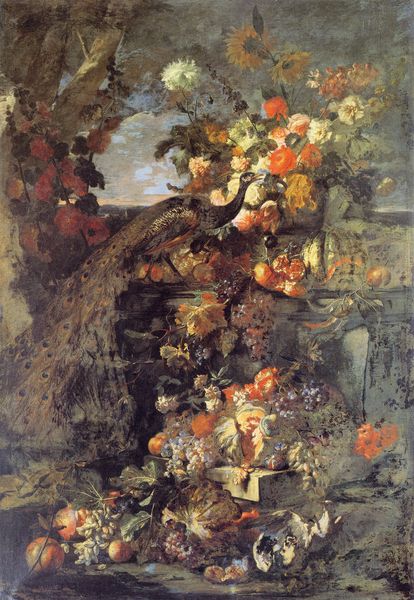
Titel: Blumen und Früchte mit Pfau
Künstler: Frans Werner (von) Tamm
Standort: Roma
Institution: Galleria Pallavicini
Schlagwörter: baum, blau, blätter, dunkel, feder, gemälde, himmel, kopf, meer, schatten, vogel, wasser, weiß, wolken, aquarell, gelb, grün, landschaft, ocker, blume, blumen, braun, bunt, frankreich, grau, licht, orange, schwarz, tisch, blüte, blüten, obst, rose, rosen, rot, tier, tiere, beige, malerei, barock, federn, gefieder, schale, stein, hals, holland, niederlande, öl, ast, morgen, natur, sonnenaufgang, stamm, pflanzen, rokoko, früchte, garten, gemüse, krug, kürbis, stilleben, stillleben, trauben, vase, überfluss, schwanz, schweif, apfel, äpfel, farbig, schnabel, abhang, farbe, sonnenuntergang, violett, herbst, romantik, treppe, essen, wein, jaune, strauss, stufe, stufen, gesteck, frühling, blumenstrauss, bouquet, birne, quitte, tulpe, melone, stile, vanitas, mond, arrangement, nahrung, nature morte, durchblick, mohn, gewunden, pfau, niederländisch, gedeck, leben, weintrauben, verwelkt, üppig, fasan, pfirsich, rouge, grotte, reichtum, durchscheinen, holländisch, hahn, kürbisse, pfirsiche, traube, nelken, carpe diem, reben, fleurs, ciel, peinture, pfauenfeder, sakral, zerbrochen, details, astern, fruchtbarkeit, sonnenblume, blqnc, mee, halbschatten, durchsicht, merr, nuage, kaskade, bukett, bauam, steinplatte, sonnenblumen, pfauenauge, pfauenaugen, paon, pfauenfedern, pfauenschwanz, fruits, jqune, somptuosité, uppig, plumes, roses, horizone, wlekn